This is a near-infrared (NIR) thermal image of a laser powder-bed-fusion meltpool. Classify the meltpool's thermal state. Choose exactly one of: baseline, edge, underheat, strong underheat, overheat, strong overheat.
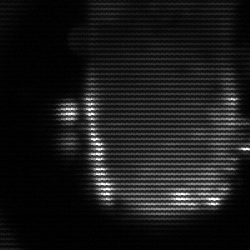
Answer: baseline